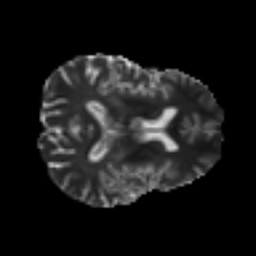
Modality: T2w
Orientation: axial
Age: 41
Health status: ill
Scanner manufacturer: philips
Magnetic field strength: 3 T
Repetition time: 9 s
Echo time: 0.127 s